Current action and preconditions to check: trajectory_clear

Your task: For each precondition in the list above, predict whether it will hold at this action.

Consider the current scene as observed from the mobile robot's camera, and analyze the predicted future states of all dynamic agents (e.g., people, animals, vehicles, or any moving entities) within the NEXT SECOND.

IMPORTANT: Only answer "very likely" if you are absolutely certain—based on strong, clear evidence—that a dynamic agent will violate the precondition in the predicted future state. Do NOT answer "very likely" for unlikely, ambiguous, or low-probability risks.

Ask yourself for each precondition: Is there a high probability, with clear and convincing evidence, that the predicted future states of any dynamic agent will interfere with the predicted future state of the currently executing action within the NEXT SECOND, causing that precondition to fail?

Assess the risk level based on these predictions. Use "likely" or "very likely" if motions create a clear risk of interference.

Use "neutral" or "improbable" if agents are nearby but their predicted paths are clearly diverging or non-conflicting.

Failure Risk Categories: "very improbable", "improbable", "neutral", "likely", "very likely"

Answer Format: Output ONLY the probability_of_failure value from these categories: "very improbable", "improbable", "neutral", "likely", "very likely"

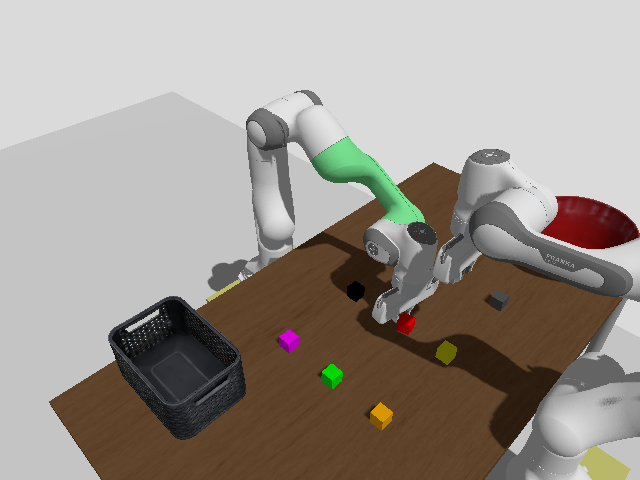

Answer: improbable